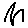
Label: zigzag